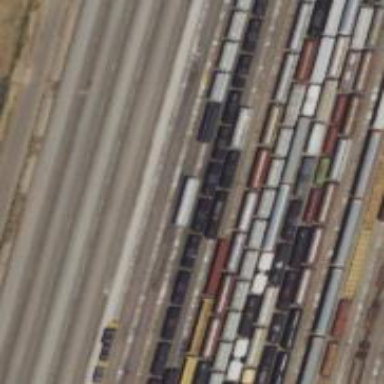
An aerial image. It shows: Railway yard used for servicing trains.